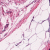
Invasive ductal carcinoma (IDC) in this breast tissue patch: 0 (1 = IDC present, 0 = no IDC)